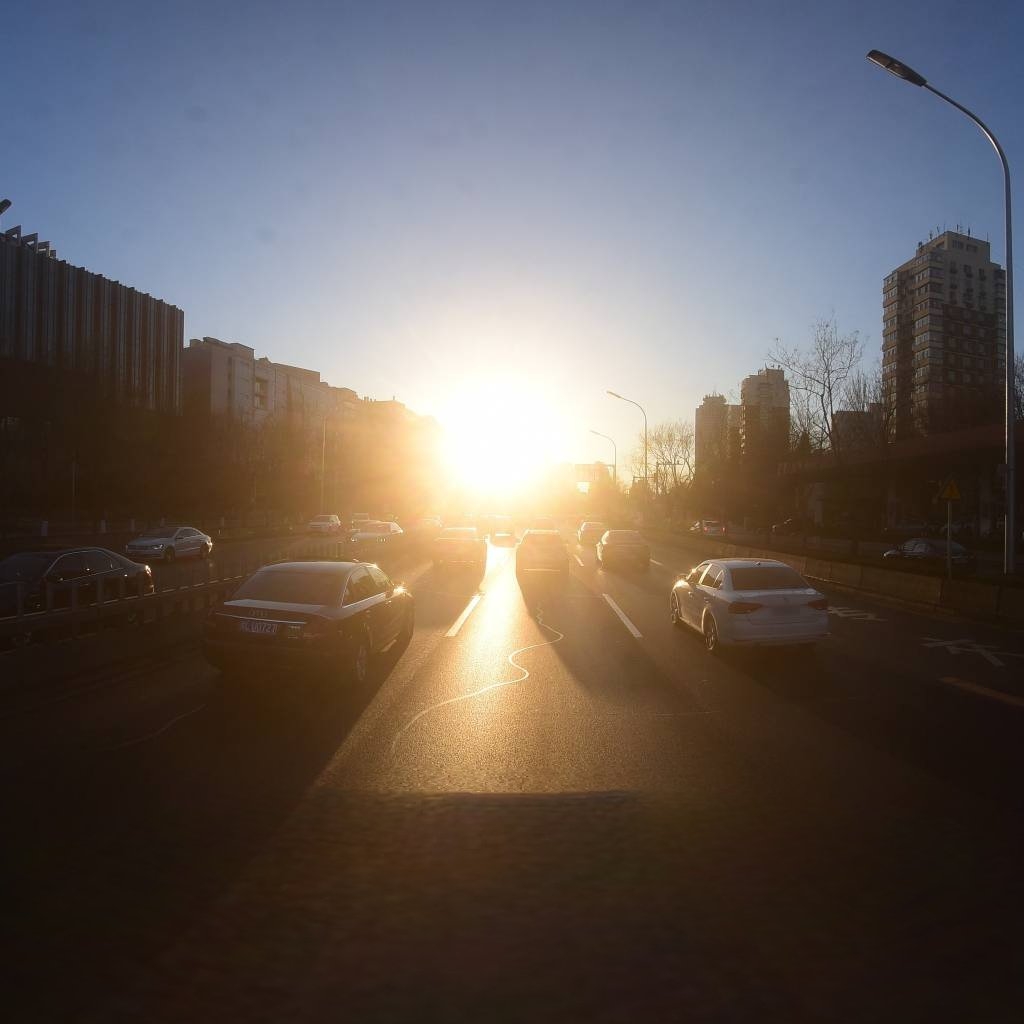
Region: Xicheng
Road damage annotations: longitudinal patch, longitudinal patch